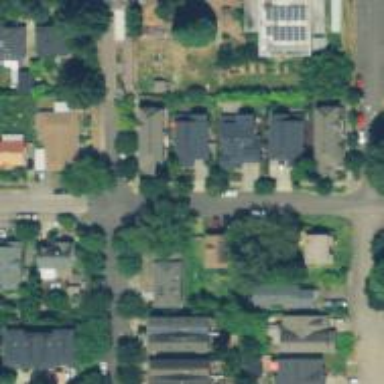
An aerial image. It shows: Residential road with sidewalk on the left side.